Field crop: maize
Growth stage: 2
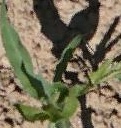
Species: maize